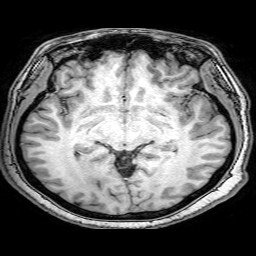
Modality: T1w
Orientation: coronal
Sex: male
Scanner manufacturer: philips
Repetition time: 0.008233 s
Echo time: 0.00377 s